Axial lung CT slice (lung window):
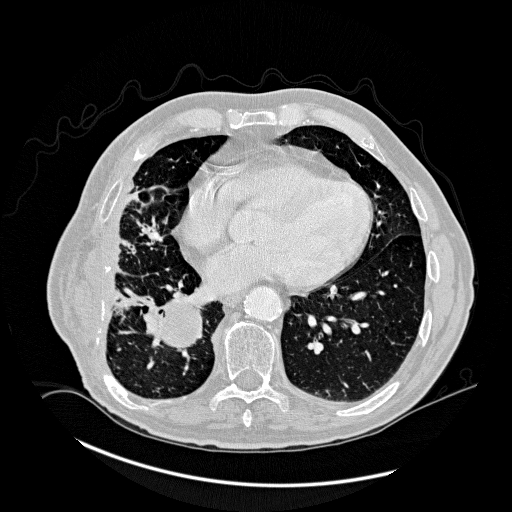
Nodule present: no